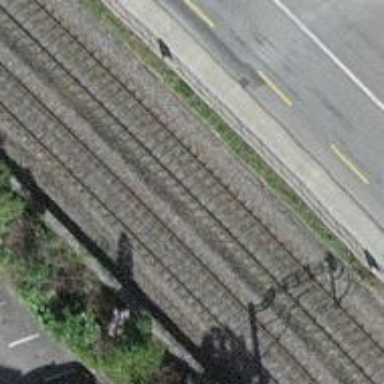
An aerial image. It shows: Single-track electrified railway with contact line.